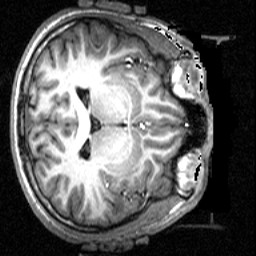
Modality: T1w
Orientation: axial
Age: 19
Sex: male
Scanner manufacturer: siemens
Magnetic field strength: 2.894 T
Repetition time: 2.3 s
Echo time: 0.0021 s